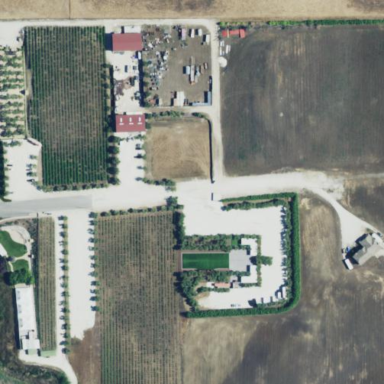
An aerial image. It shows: Unique farmland with vineyards growing grapes.